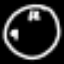
Label: clock